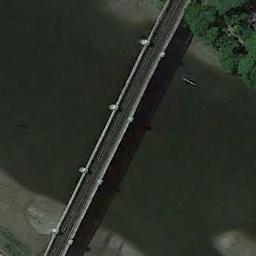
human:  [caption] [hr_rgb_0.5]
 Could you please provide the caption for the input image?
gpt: On one side of the river are vegetation and on the other side are settlements .

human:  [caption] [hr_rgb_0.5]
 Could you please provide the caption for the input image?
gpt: A bridge connecting the land on both sides of the turquoise river .

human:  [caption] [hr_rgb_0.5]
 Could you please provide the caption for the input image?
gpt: A bridge built on a dark blue river and some green plants on one side of the river .

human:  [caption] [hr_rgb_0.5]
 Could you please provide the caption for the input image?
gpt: There is a bridge over the river with some trees beside .

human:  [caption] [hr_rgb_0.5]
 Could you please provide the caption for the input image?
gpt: Many trees are around the bridge .